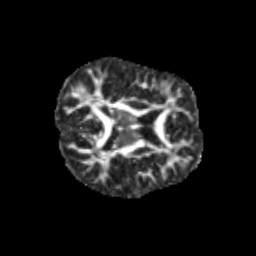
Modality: FA
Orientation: axial
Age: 9
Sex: male
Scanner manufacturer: siemens
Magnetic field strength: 3 T
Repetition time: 3.8 s
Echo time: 0.07 s